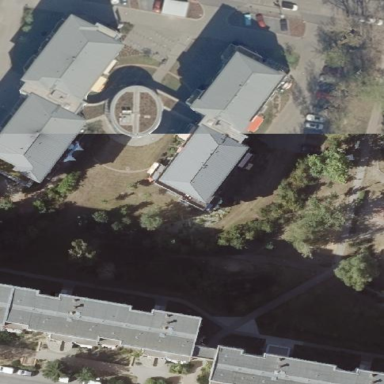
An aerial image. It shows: Building with apartments and flat roof.